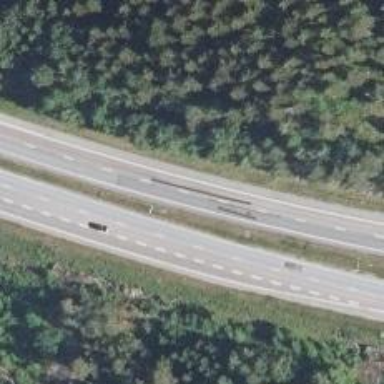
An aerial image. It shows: Asphalt motorway.